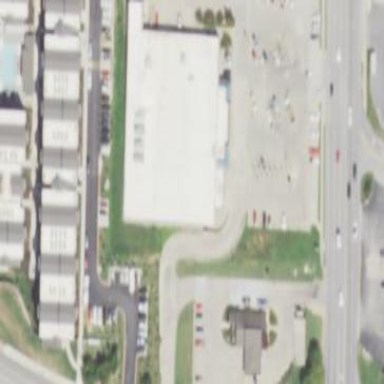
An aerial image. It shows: Retail building housing supermarket.